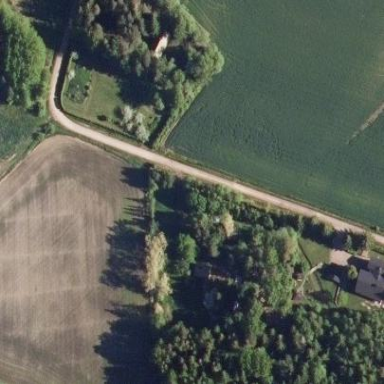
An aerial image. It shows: Farmyard area.